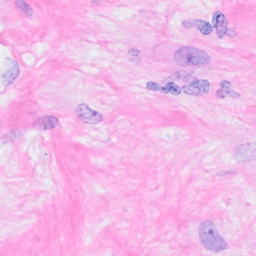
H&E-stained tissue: Breast